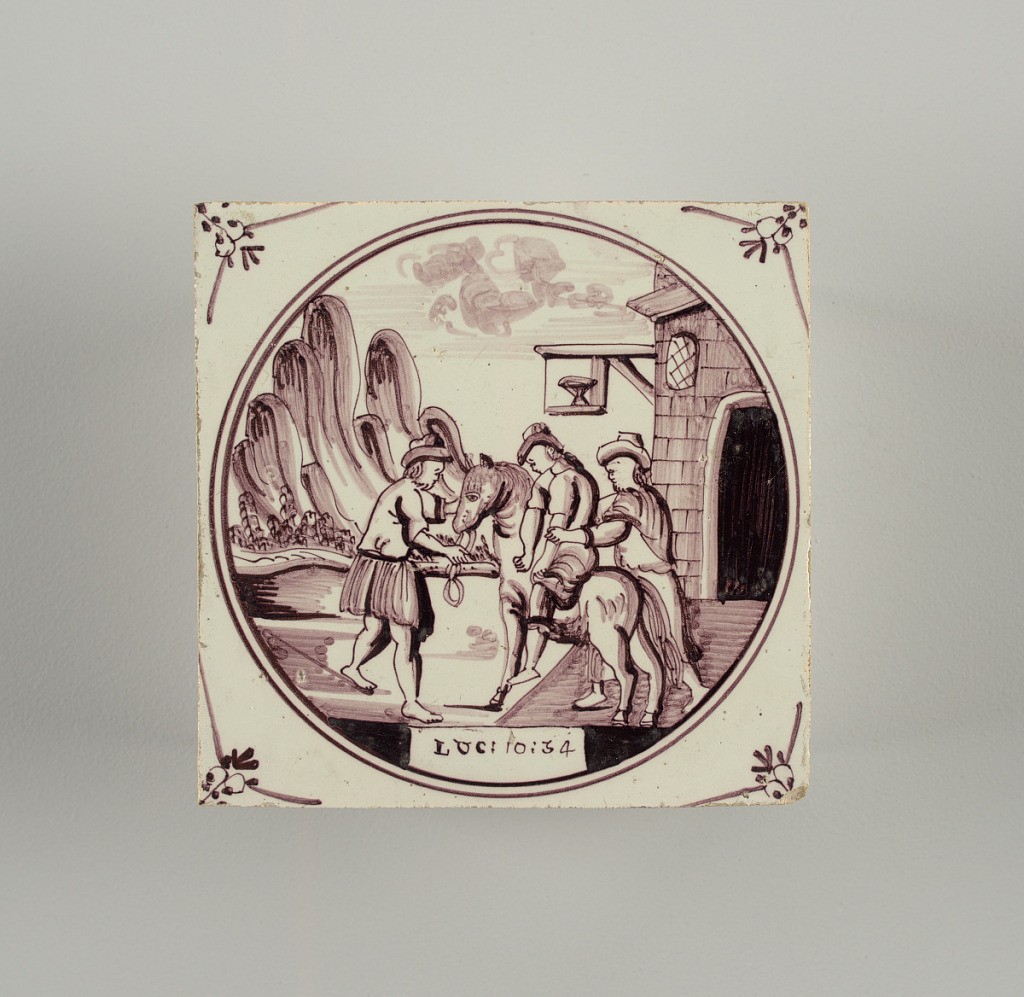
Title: Wall tile
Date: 18th century
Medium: Tin-enamelled earthenware
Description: Square tile with decoration in roundel, in manganese purple, of the Good Samaritan; small floral motifs in spandrels.